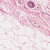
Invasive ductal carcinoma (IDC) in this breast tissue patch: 0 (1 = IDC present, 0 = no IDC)